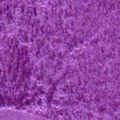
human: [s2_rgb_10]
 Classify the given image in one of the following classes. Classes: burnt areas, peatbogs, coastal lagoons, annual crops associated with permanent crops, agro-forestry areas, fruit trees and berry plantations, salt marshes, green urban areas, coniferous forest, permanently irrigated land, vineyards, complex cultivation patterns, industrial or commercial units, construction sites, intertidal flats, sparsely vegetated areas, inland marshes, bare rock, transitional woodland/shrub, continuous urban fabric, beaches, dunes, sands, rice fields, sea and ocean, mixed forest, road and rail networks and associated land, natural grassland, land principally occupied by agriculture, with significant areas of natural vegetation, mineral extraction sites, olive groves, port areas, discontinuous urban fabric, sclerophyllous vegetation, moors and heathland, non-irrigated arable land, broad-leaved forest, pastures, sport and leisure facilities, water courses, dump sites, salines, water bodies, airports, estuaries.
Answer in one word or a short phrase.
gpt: sea and ocean